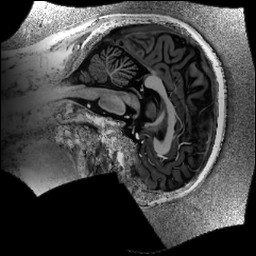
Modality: UNIT1
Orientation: sagittal
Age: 30
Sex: male
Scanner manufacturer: siemens
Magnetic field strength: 6.98 T
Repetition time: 6 s
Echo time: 0.00283 s